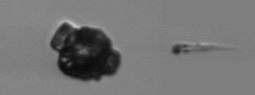
Label: Delphineis